Chest X-ray. View position: PA
Patient age: 28
Patient sex: F
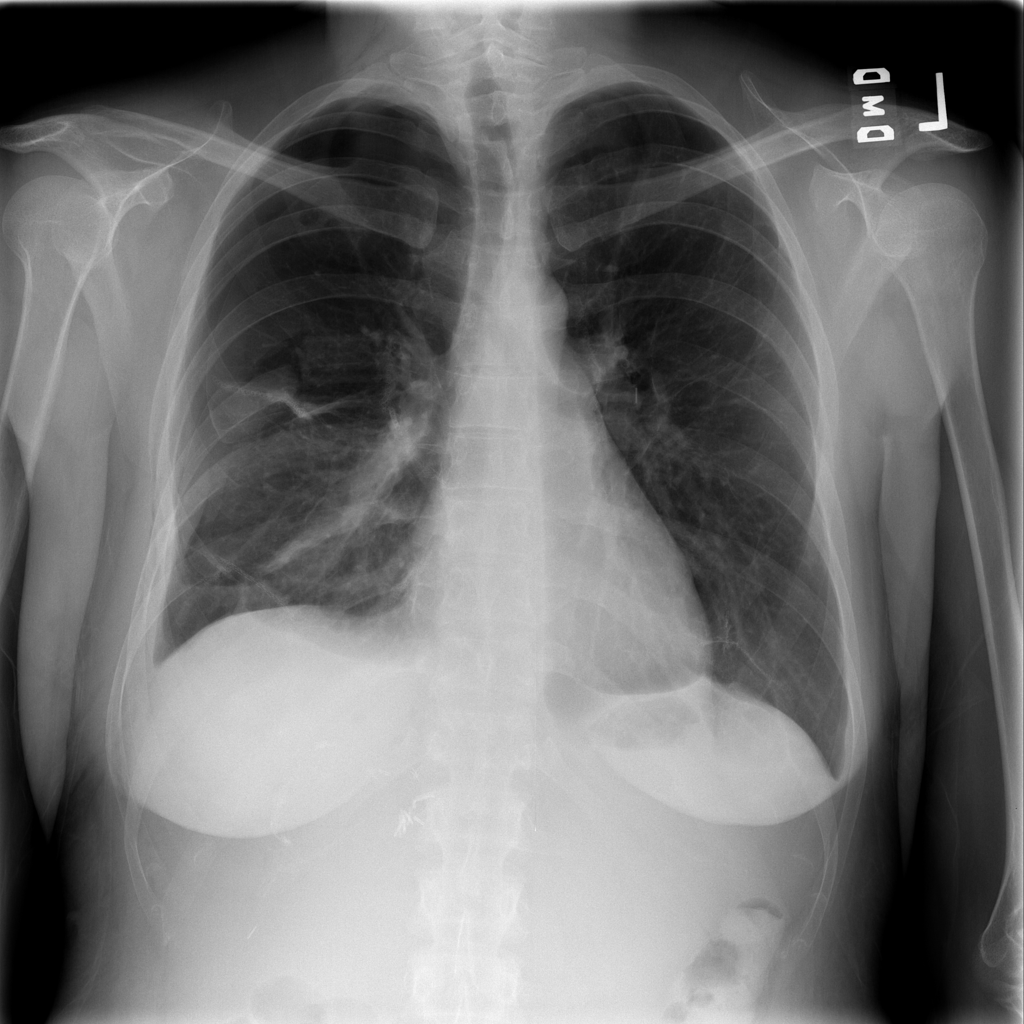
Finding: Pneumothorax